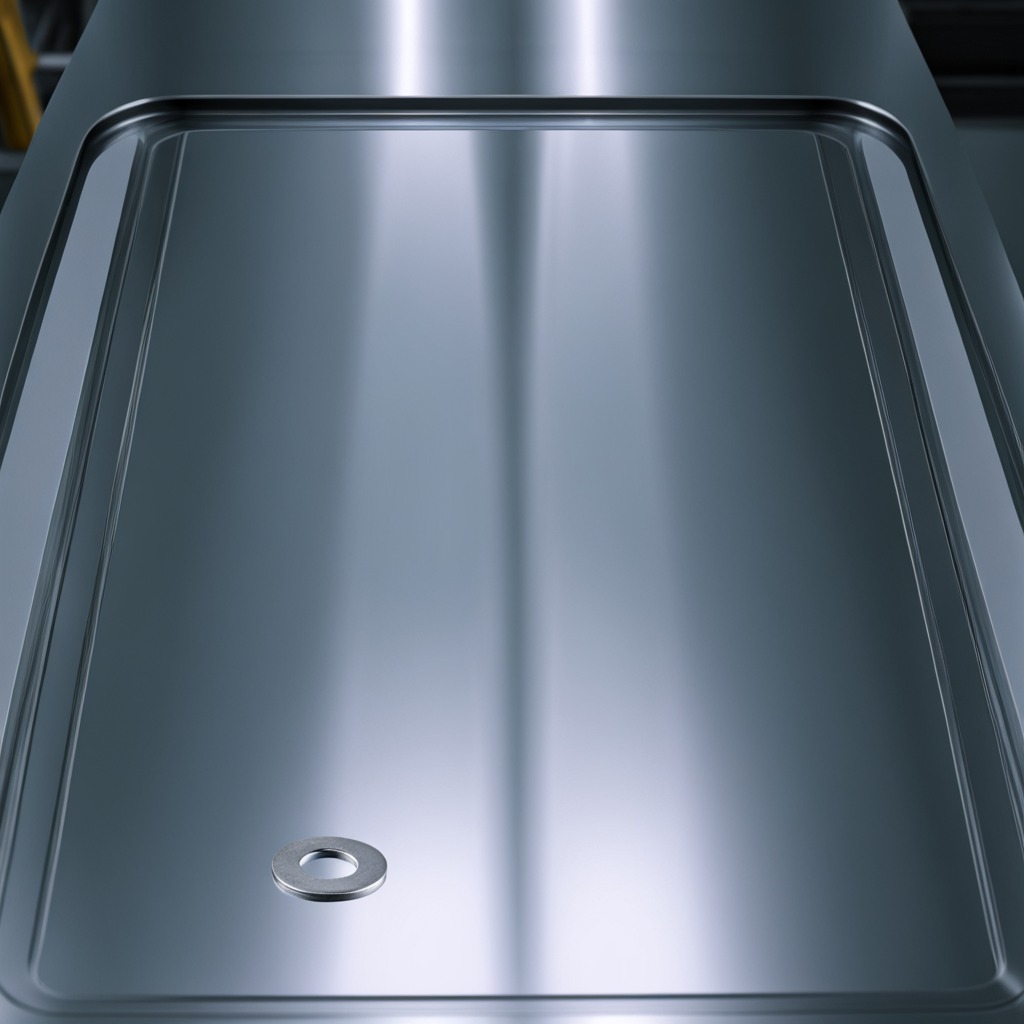
A flat metal washer is lying on the metal table in a machine shop under fluorescent lights.